Field crop: maize
Growth stage: 1
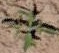
Species: atriplex